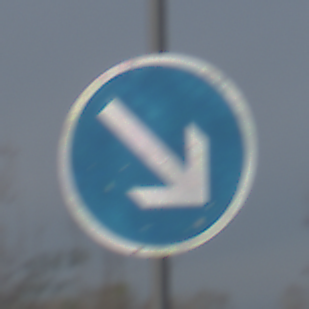
Verkehrszeichen: VorgeschriebeneVorbeifahrtRechts
Umgebung: Outdoor, Nature
Tageszeit: MorningAfternoon
Wetter: PartlyCloudy
Licht: Natural
Jahreszeit: NotSpecified
Kontrast: HighContrast